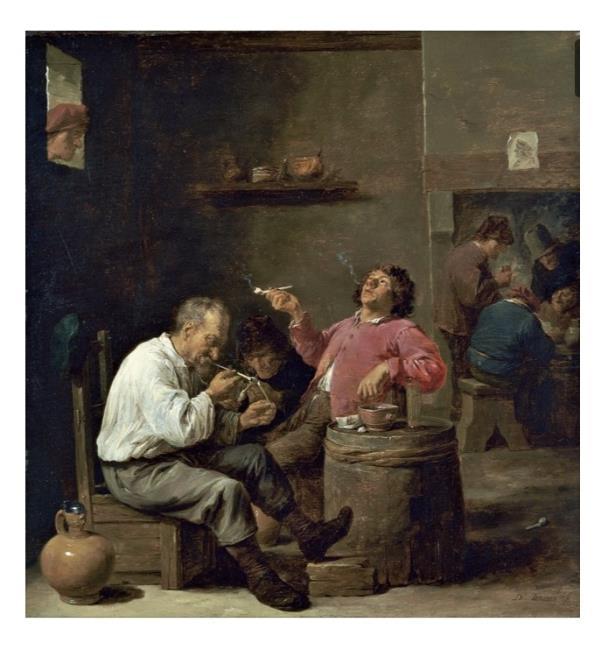
Title: Peasants smoking in a tavern
Artist: David Teniers (II)
Earliest date: 1635
Latest date: 1637
Genre: painting
Iconography: Tobacco
Keywords: genre, inn, peasant, smoking (activity), pipe, fire pot, tobacco, ewer (vessel), flute glass, barrel (container), terracotta